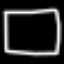
Label: square